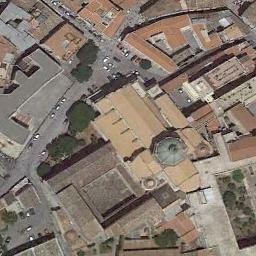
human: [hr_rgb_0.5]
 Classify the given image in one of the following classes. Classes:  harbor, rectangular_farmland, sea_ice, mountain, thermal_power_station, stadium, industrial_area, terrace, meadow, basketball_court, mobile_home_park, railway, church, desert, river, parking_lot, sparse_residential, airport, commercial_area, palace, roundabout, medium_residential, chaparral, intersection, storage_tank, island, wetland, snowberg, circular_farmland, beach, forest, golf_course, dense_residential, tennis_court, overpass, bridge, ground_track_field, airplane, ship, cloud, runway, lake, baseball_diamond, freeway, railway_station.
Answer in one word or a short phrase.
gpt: church